Question: I did the following:
- -
What should I do to select dynamically the configuration? - Example:
- -

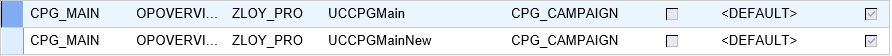
Answer: Use 'DO_CONFIG_DETERMINATION' event of your view, and place something like this:
'''
IF <ComboBox.Value> EQ "A".
CALL METHOD me->set_config_keys
EXPORTING
iv_object_type = 'your_object_type'
iv_object_sub_type = 'your_sub_obj_type'
iv_propagate_2_children = abap_false.
ELSE.
...config B
ENDIF.
'''
Here object and subobject types are the ones you were prompted while creating custom configuration.
The sample implementation of this method one can find in 'BP_HEAD/AccountDetails' standard WebUI component.